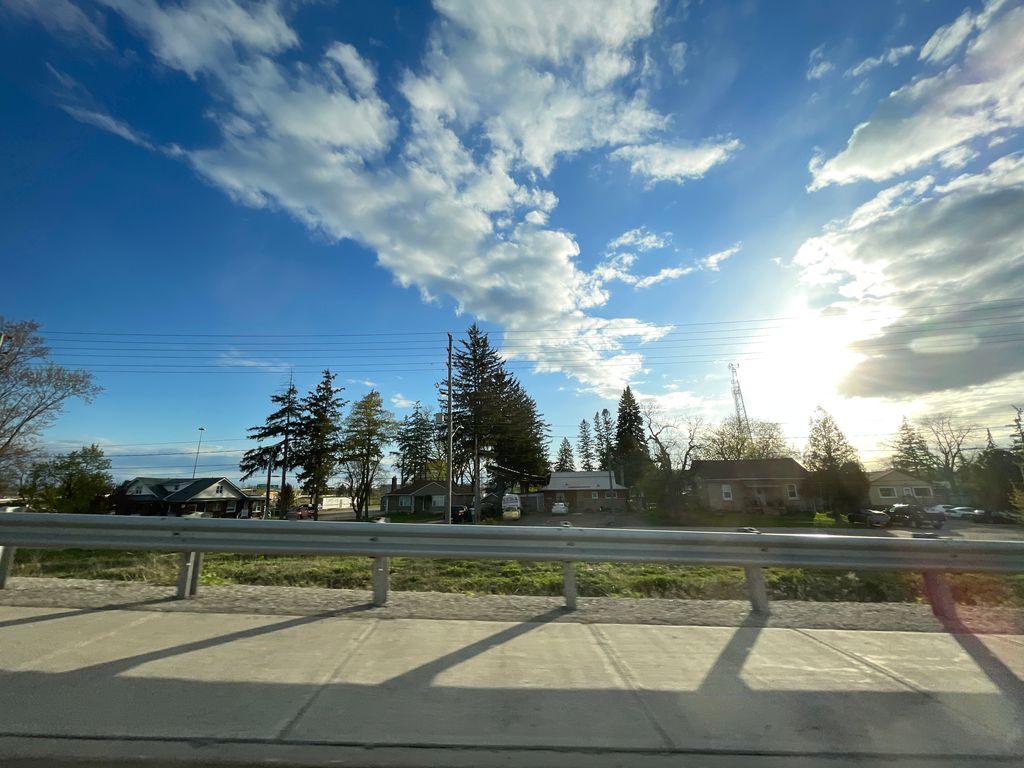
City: kitchener-waterloo